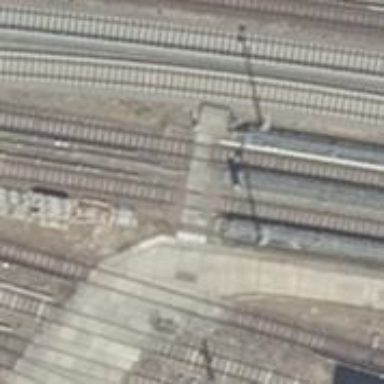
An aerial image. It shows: Electrified rail passing through service yard.